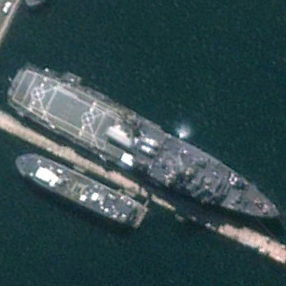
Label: combat